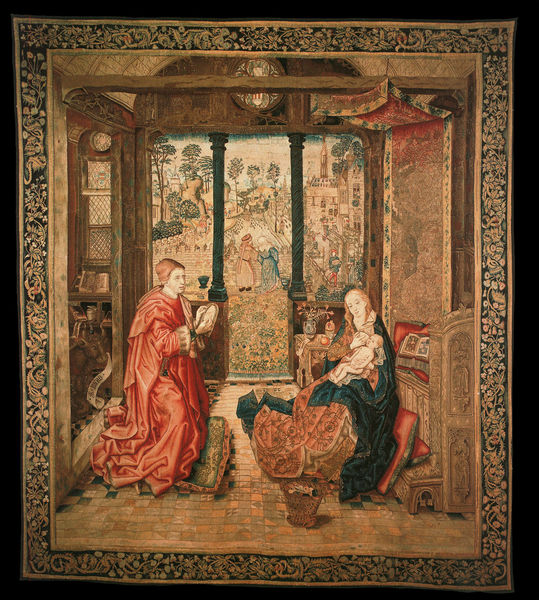
Titel: Lukas malt das erste Bild der Muttergottes
Institution: Paris, Musée du Louvre
Schlagwörter: baum, blau, himmel, mann, bäume, frauen, landschaft, menschen, sitzen, frau, kleid, szene, zimmer, ausblick, haus, rot, malerei, teppich, bild, gewand, interieur, mantel, stickerei, decke, kind, mutter, vater, renaissance, garten, ranken, bücher, italien, baby, rand, kissen, wandteppich, kammer, buch, stillen, jungfrau, knien, beten, jesus, mittelalter, andacht, priester, tapisserie, ehrerbietung, kirchlich, ornamentik, maria, anbetung, gewebt, bitten, göttlich, säugling, wiege, jesuskind, christ, rotes gewand, abt, gaben, zimmre, pabst, marai, zimmen, kleider#polster